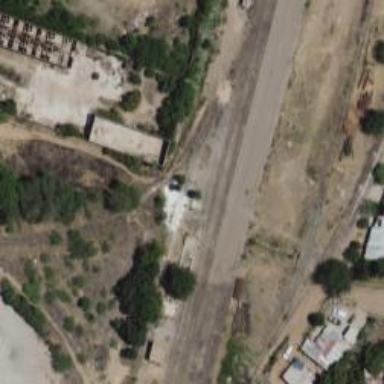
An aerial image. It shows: Disused railway siding.